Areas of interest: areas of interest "Driving School"
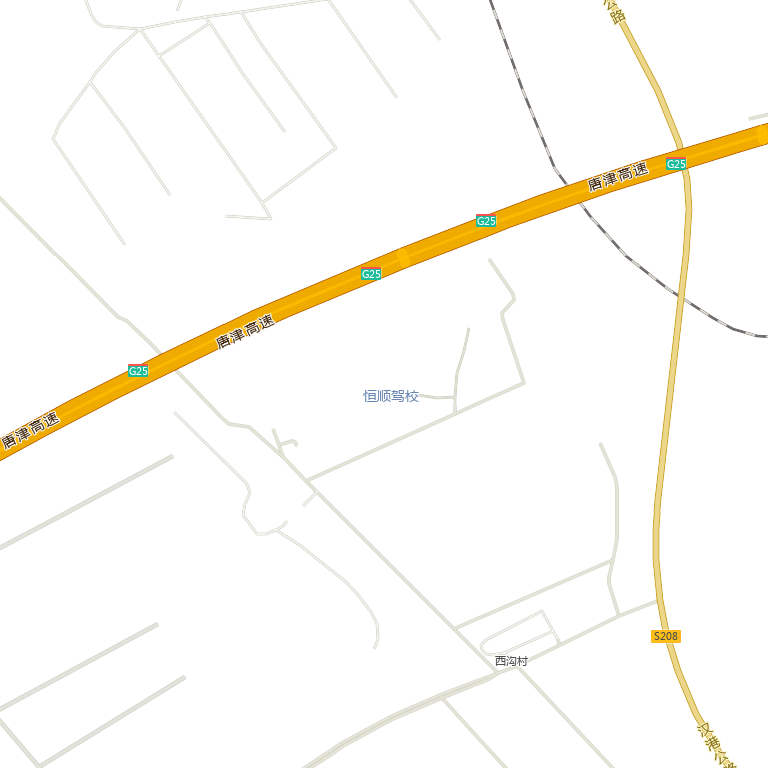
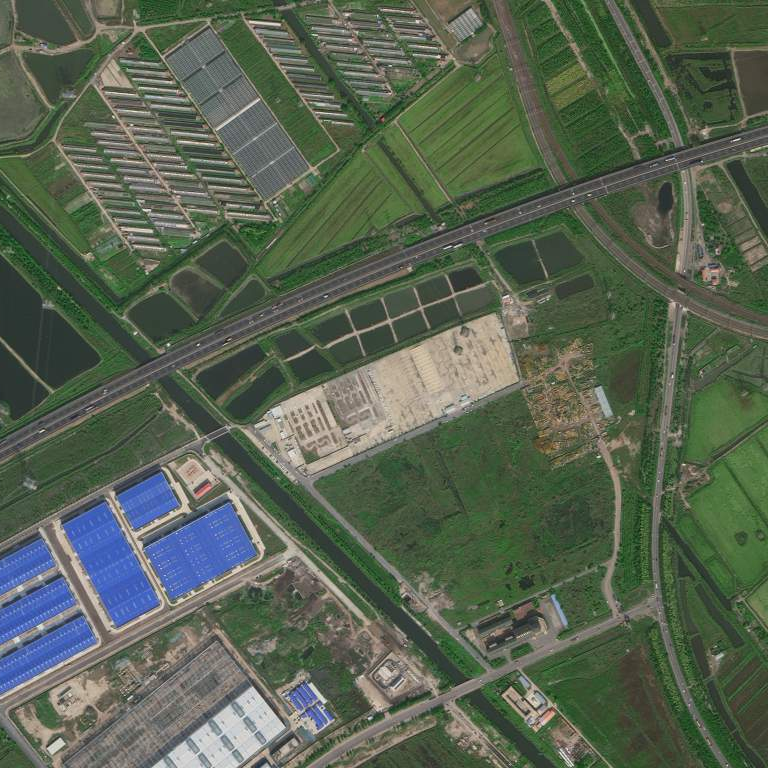